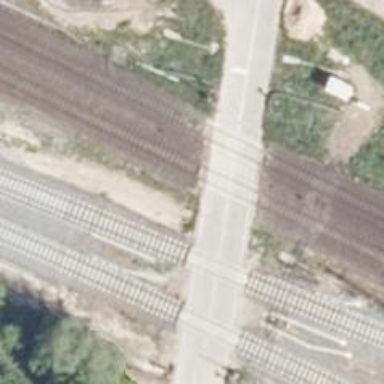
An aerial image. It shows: Level crossing with lights and saltire markings.